Question: I am trying to set up sphinx, i am following <URL> tutorial.
When i copy and paste the code of hello world from "sphinx4-0.1alpha-src"; i get an error on line:
'''
} catch (InstantiationException e) {
'''
> Error says Unreachable catch block for InstantiationException.
This exception is never thrown from the try statement body.
I mean i have not written this code, and even in the video there is this line but no error comes up. I know that it is not a big deal and if i run the program and click avoid the error, it runs properly.

[I am using Eclipse "eclipse-standard-kepler-SR1-win32-x86_64" on a windows 8 machine]
List of files in that folder:
build.xml
hello.gram
helloworld.config.xml
HelloWorld.java
helloworld.Manifest
README.html
Ques - why do i see this error at all?
(I think there is not a problem in the code as it is alpha edition of sphnix)
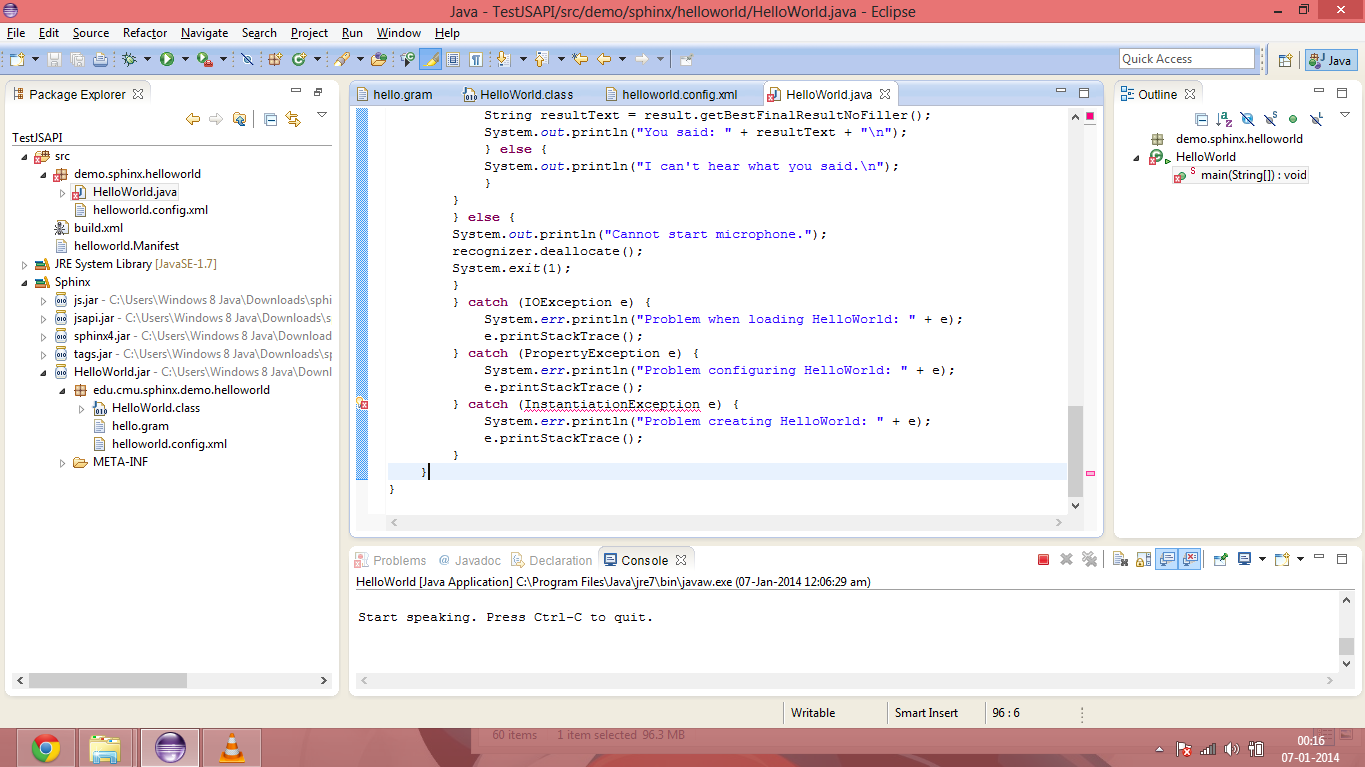
Answer: It could be because this exception is never declared to be thrown from your 'try{}' block, just remove last catch block